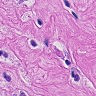
Metastatic tissue present: yes